Question: When you click the middle icon in the action bar a dropdown menu appears:

How do I make one of these? 'RelativeLayouts'?
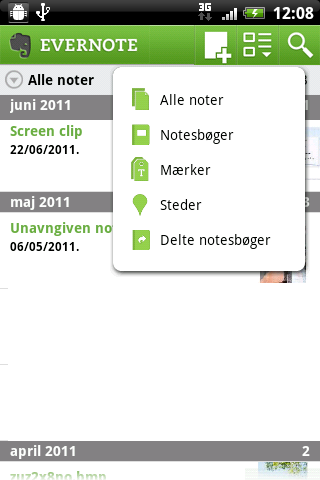
Answer: Hope this article can be useful for you. <URL>